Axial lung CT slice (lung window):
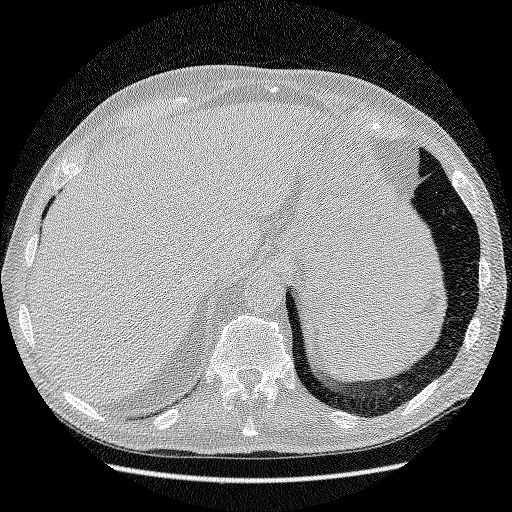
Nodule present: no